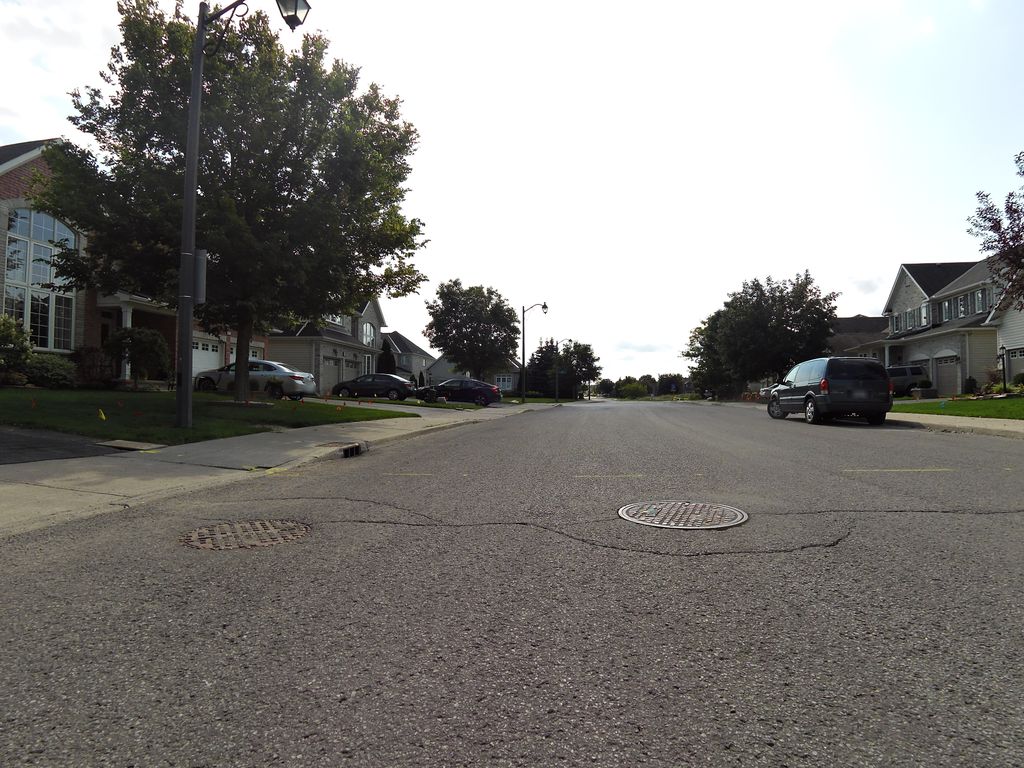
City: ottawa-gatineau